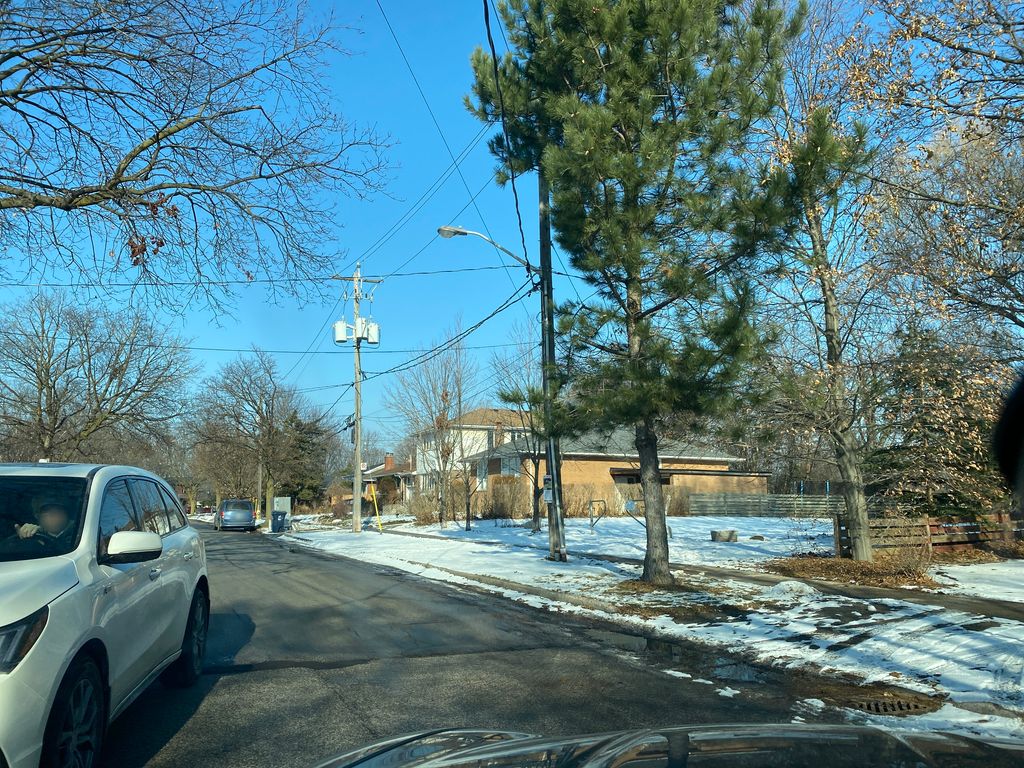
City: toronto